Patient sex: F
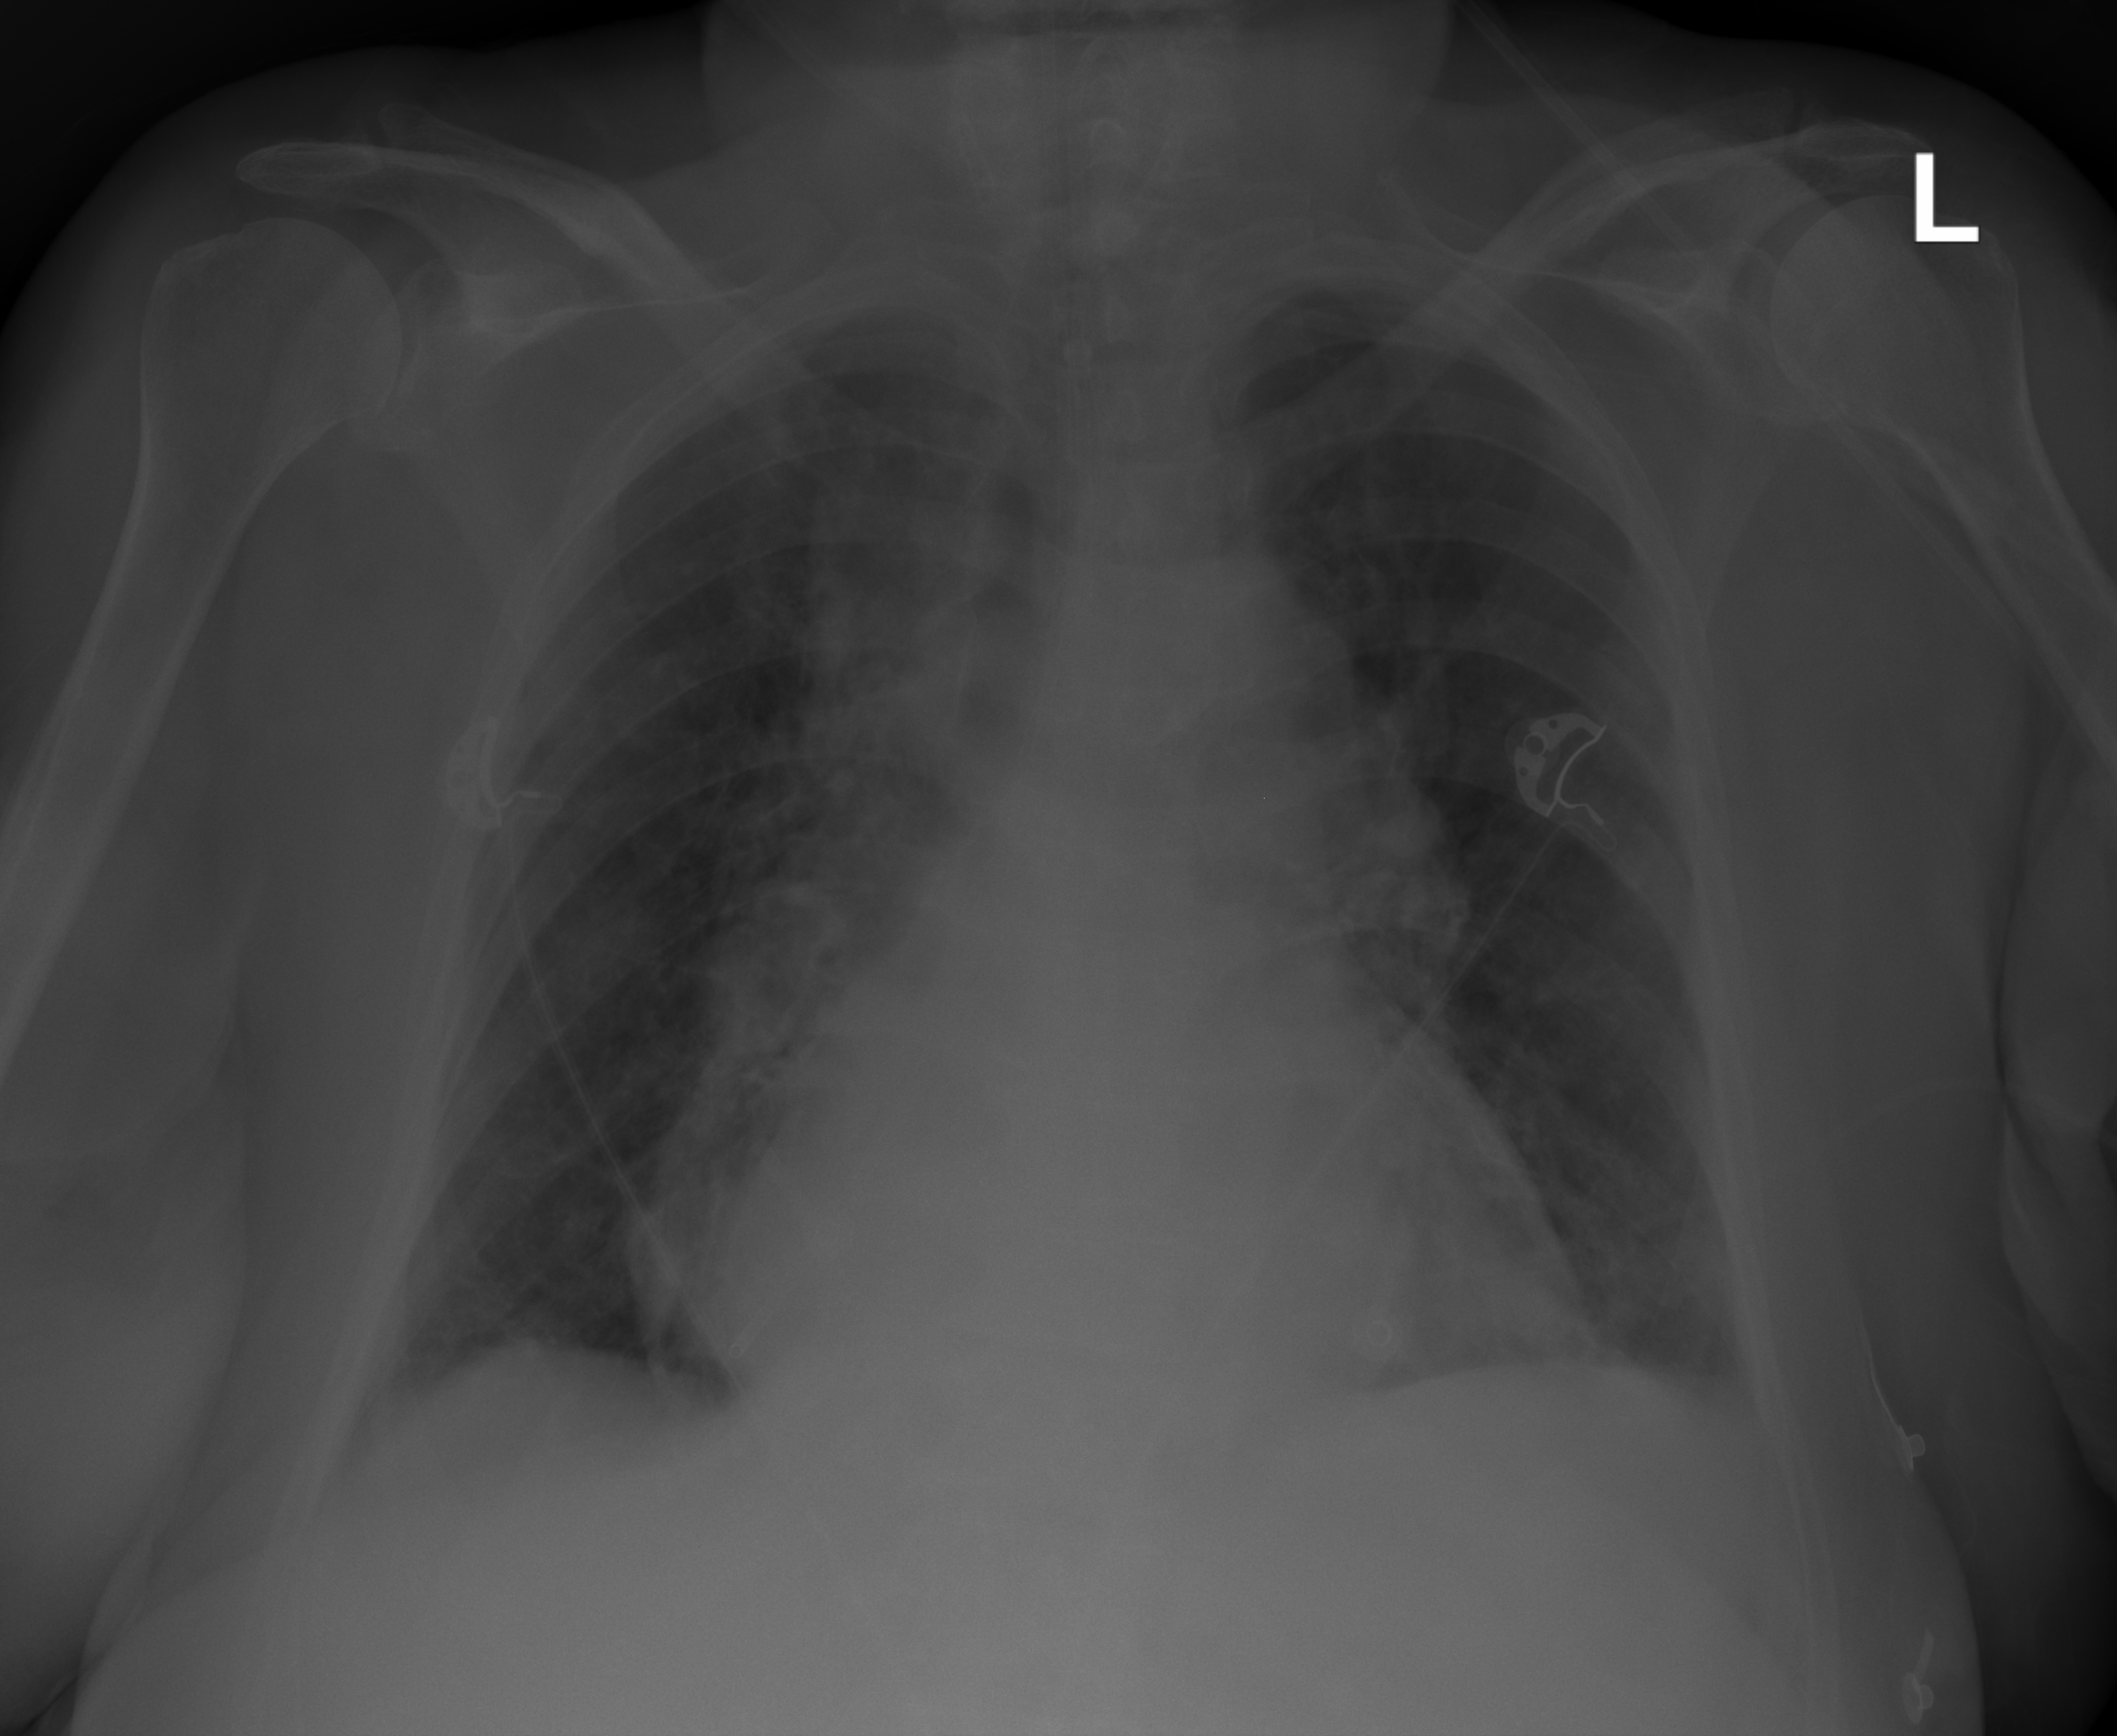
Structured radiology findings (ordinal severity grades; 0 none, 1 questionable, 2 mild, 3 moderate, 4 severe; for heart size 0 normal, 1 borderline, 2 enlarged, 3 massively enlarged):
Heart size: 2
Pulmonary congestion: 2
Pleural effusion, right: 1
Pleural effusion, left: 2
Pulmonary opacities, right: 0
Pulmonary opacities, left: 2
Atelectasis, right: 2
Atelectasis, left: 2